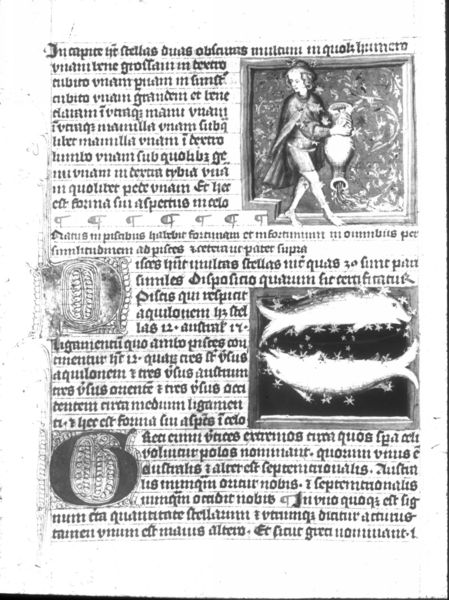
Titel: Astronomische Texte
Standort: Herkunftsort: Prag (EU - Tschechische Republik)
Institution: Wien, Österreichische Nationalbibliothek
Schlagwörter: blätter, mann, weiß, schwarz, malerei, mensch, rahmen, bild, blatt, delphin, krug, ranken, vase, schrift, bilder, foto, buch, druck, sterne, seite, illustration, text, buchstaben, initiale, buchseite, jüngling, mittelalter, wale, zeilen, urkunde, sternzeichen, miniatur, urne, handschrift, fische, dokument, latein, buchmalerei, astrologie, astronomie, majuskel, fülle, illustrationen, wassermann, illustrationenfische